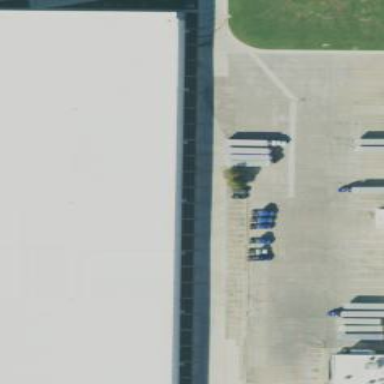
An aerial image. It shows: Warehouse.